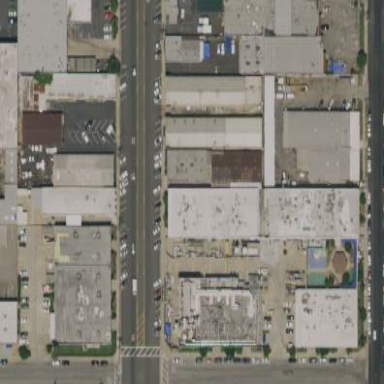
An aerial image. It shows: Industrial building.